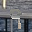
Label: 9